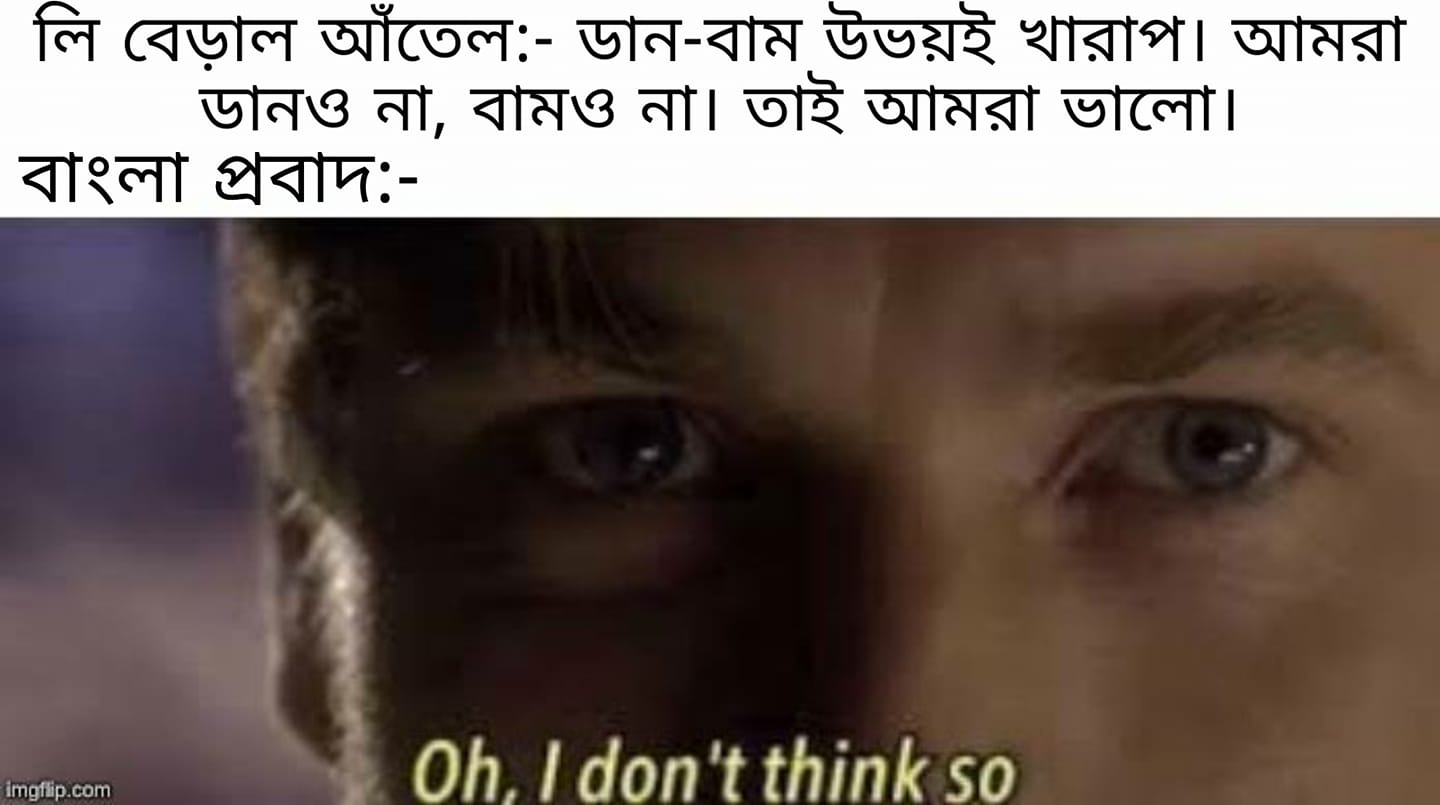
Text: লি বেড়াল আঁতেল:- ডান-বাম উভয়ই খারাপ। আমরা ডানও না; বামও না। তাই আমরা ভালো বাংলা প্রবাদ:-
Label: Hate
Hate category: Political
Targeted group: Organization